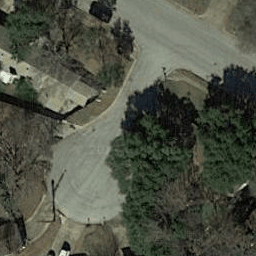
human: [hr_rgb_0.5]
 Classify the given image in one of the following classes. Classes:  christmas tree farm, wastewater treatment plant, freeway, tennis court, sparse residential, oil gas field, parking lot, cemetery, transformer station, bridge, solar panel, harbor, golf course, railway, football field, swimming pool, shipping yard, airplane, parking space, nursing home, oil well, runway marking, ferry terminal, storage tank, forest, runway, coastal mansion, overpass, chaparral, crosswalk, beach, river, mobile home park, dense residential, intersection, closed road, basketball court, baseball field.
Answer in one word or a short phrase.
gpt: closed road